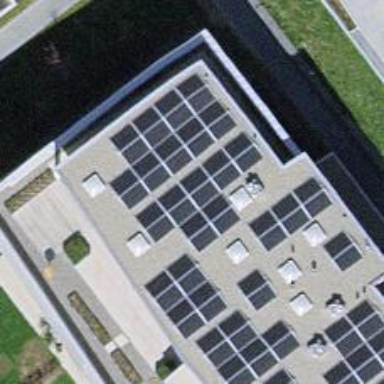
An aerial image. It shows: Solar power generator using photovoltaic method with solar photovoltaic panel types.